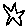
Label: star